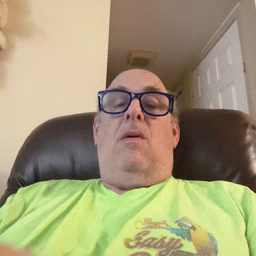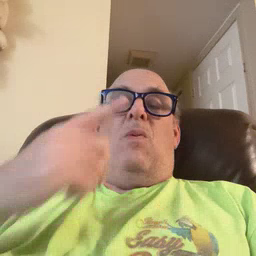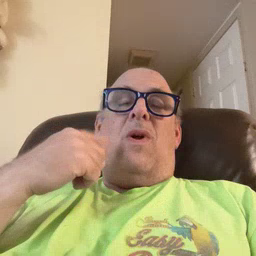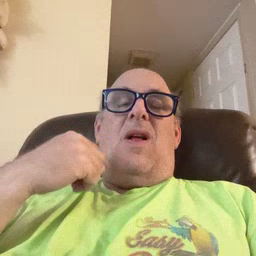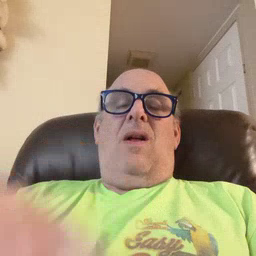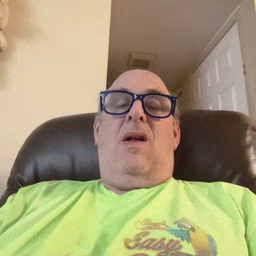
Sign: cry